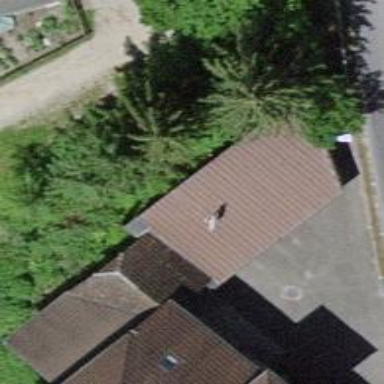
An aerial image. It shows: Rural barn.